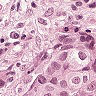
Metastatic tissue present: yes